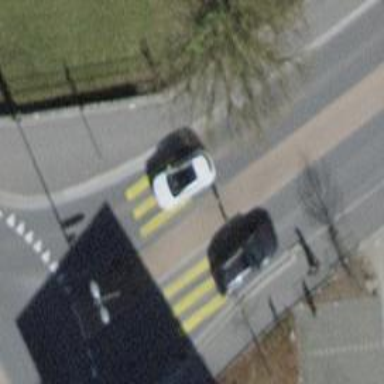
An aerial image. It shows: Uncontrolled crossing on footway with island and markings.